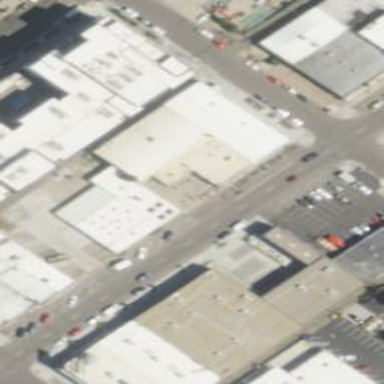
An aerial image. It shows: Commercial building with brown roof.